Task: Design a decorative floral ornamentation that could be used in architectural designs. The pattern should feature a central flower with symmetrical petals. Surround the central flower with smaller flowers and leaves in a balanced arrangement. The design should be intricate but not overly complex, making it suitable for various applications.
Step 1729:
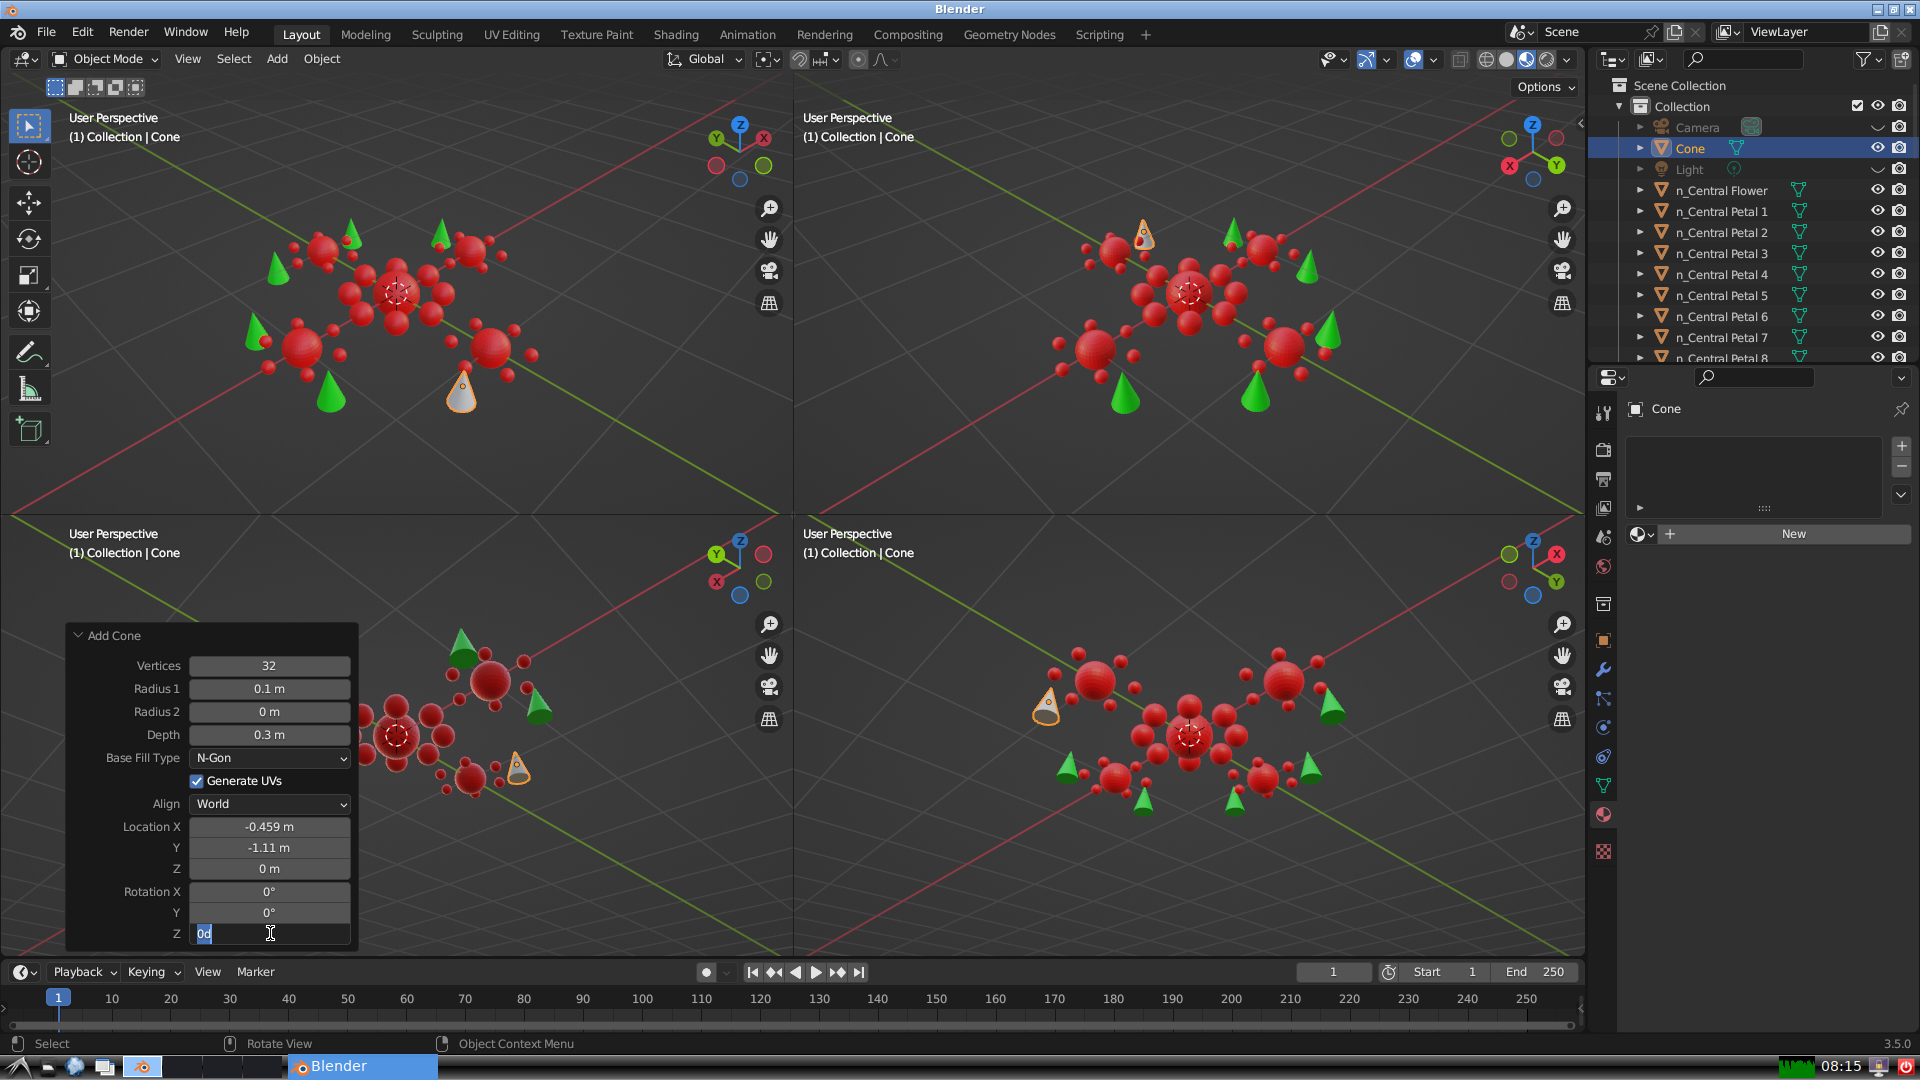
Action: input_text: 247.5